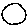
Label: circle